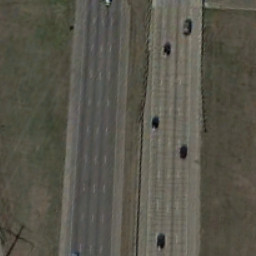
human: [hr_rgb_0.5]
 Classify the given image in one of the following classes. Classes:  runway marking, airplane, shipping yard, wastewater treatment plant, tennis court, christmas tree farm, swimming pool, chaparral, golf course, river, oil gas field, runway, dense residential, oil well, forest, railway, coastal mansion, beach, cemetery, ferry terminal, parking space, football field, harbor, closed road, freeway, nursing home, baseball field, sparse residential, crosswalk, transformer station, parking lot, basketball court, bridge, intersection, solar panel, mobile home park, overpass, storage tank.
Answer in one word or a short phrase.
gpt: freeway